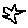
Label: star